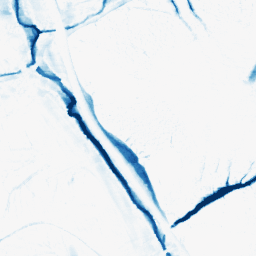
Category: morphological
Decomposition family: morphological_ellipse
Decomposition parameters: operation: closing
width: 10
height: 20
Upsampling method: sinc_blackman
Upsampling parameters: scale: 2
kernel_size: 16
Upsampling scale: 2